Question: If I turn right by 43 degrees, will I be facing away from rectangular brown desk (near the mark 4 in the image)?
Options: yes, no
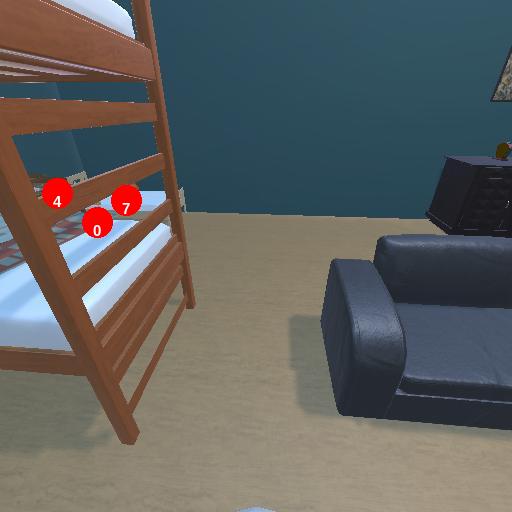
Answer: yes